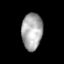
Tissue: prostate
Cell type: T cells
Senescence score: 0.3515
Nuclear area (px): 745
Mean DAPI intensity: 170.215